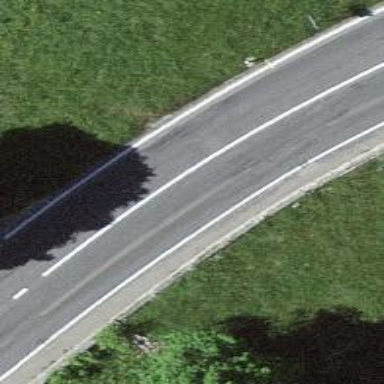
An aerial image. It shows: Primary highway.